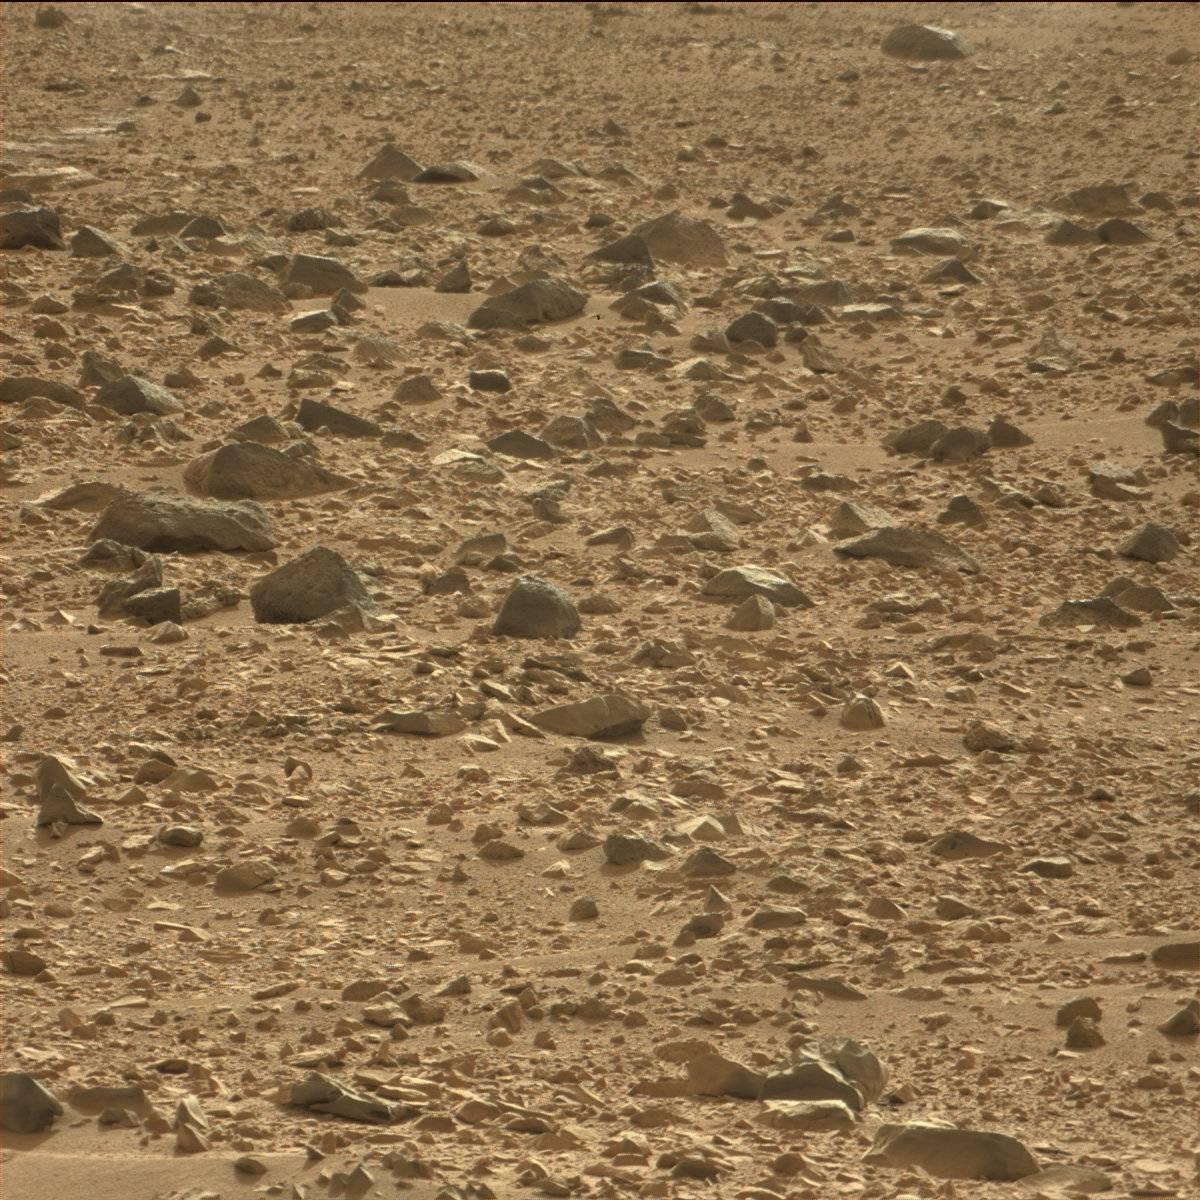
Terrain classes present: Bedrock, Rock, Sand / Soil